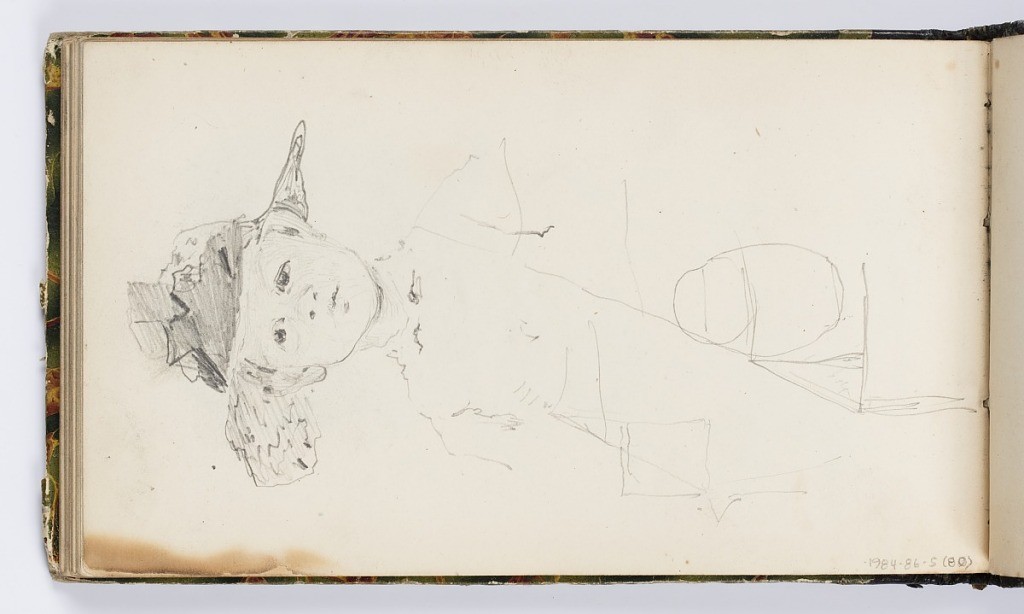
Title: Sketchbook Page: Girl in a Hat
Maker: Kenyon Cox, American, 1856–1919
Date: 1875
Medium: Graphite on paper
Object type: Sketchbook folio
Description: Young girl in a wide-brimmed hat, facing forward.